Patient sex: M
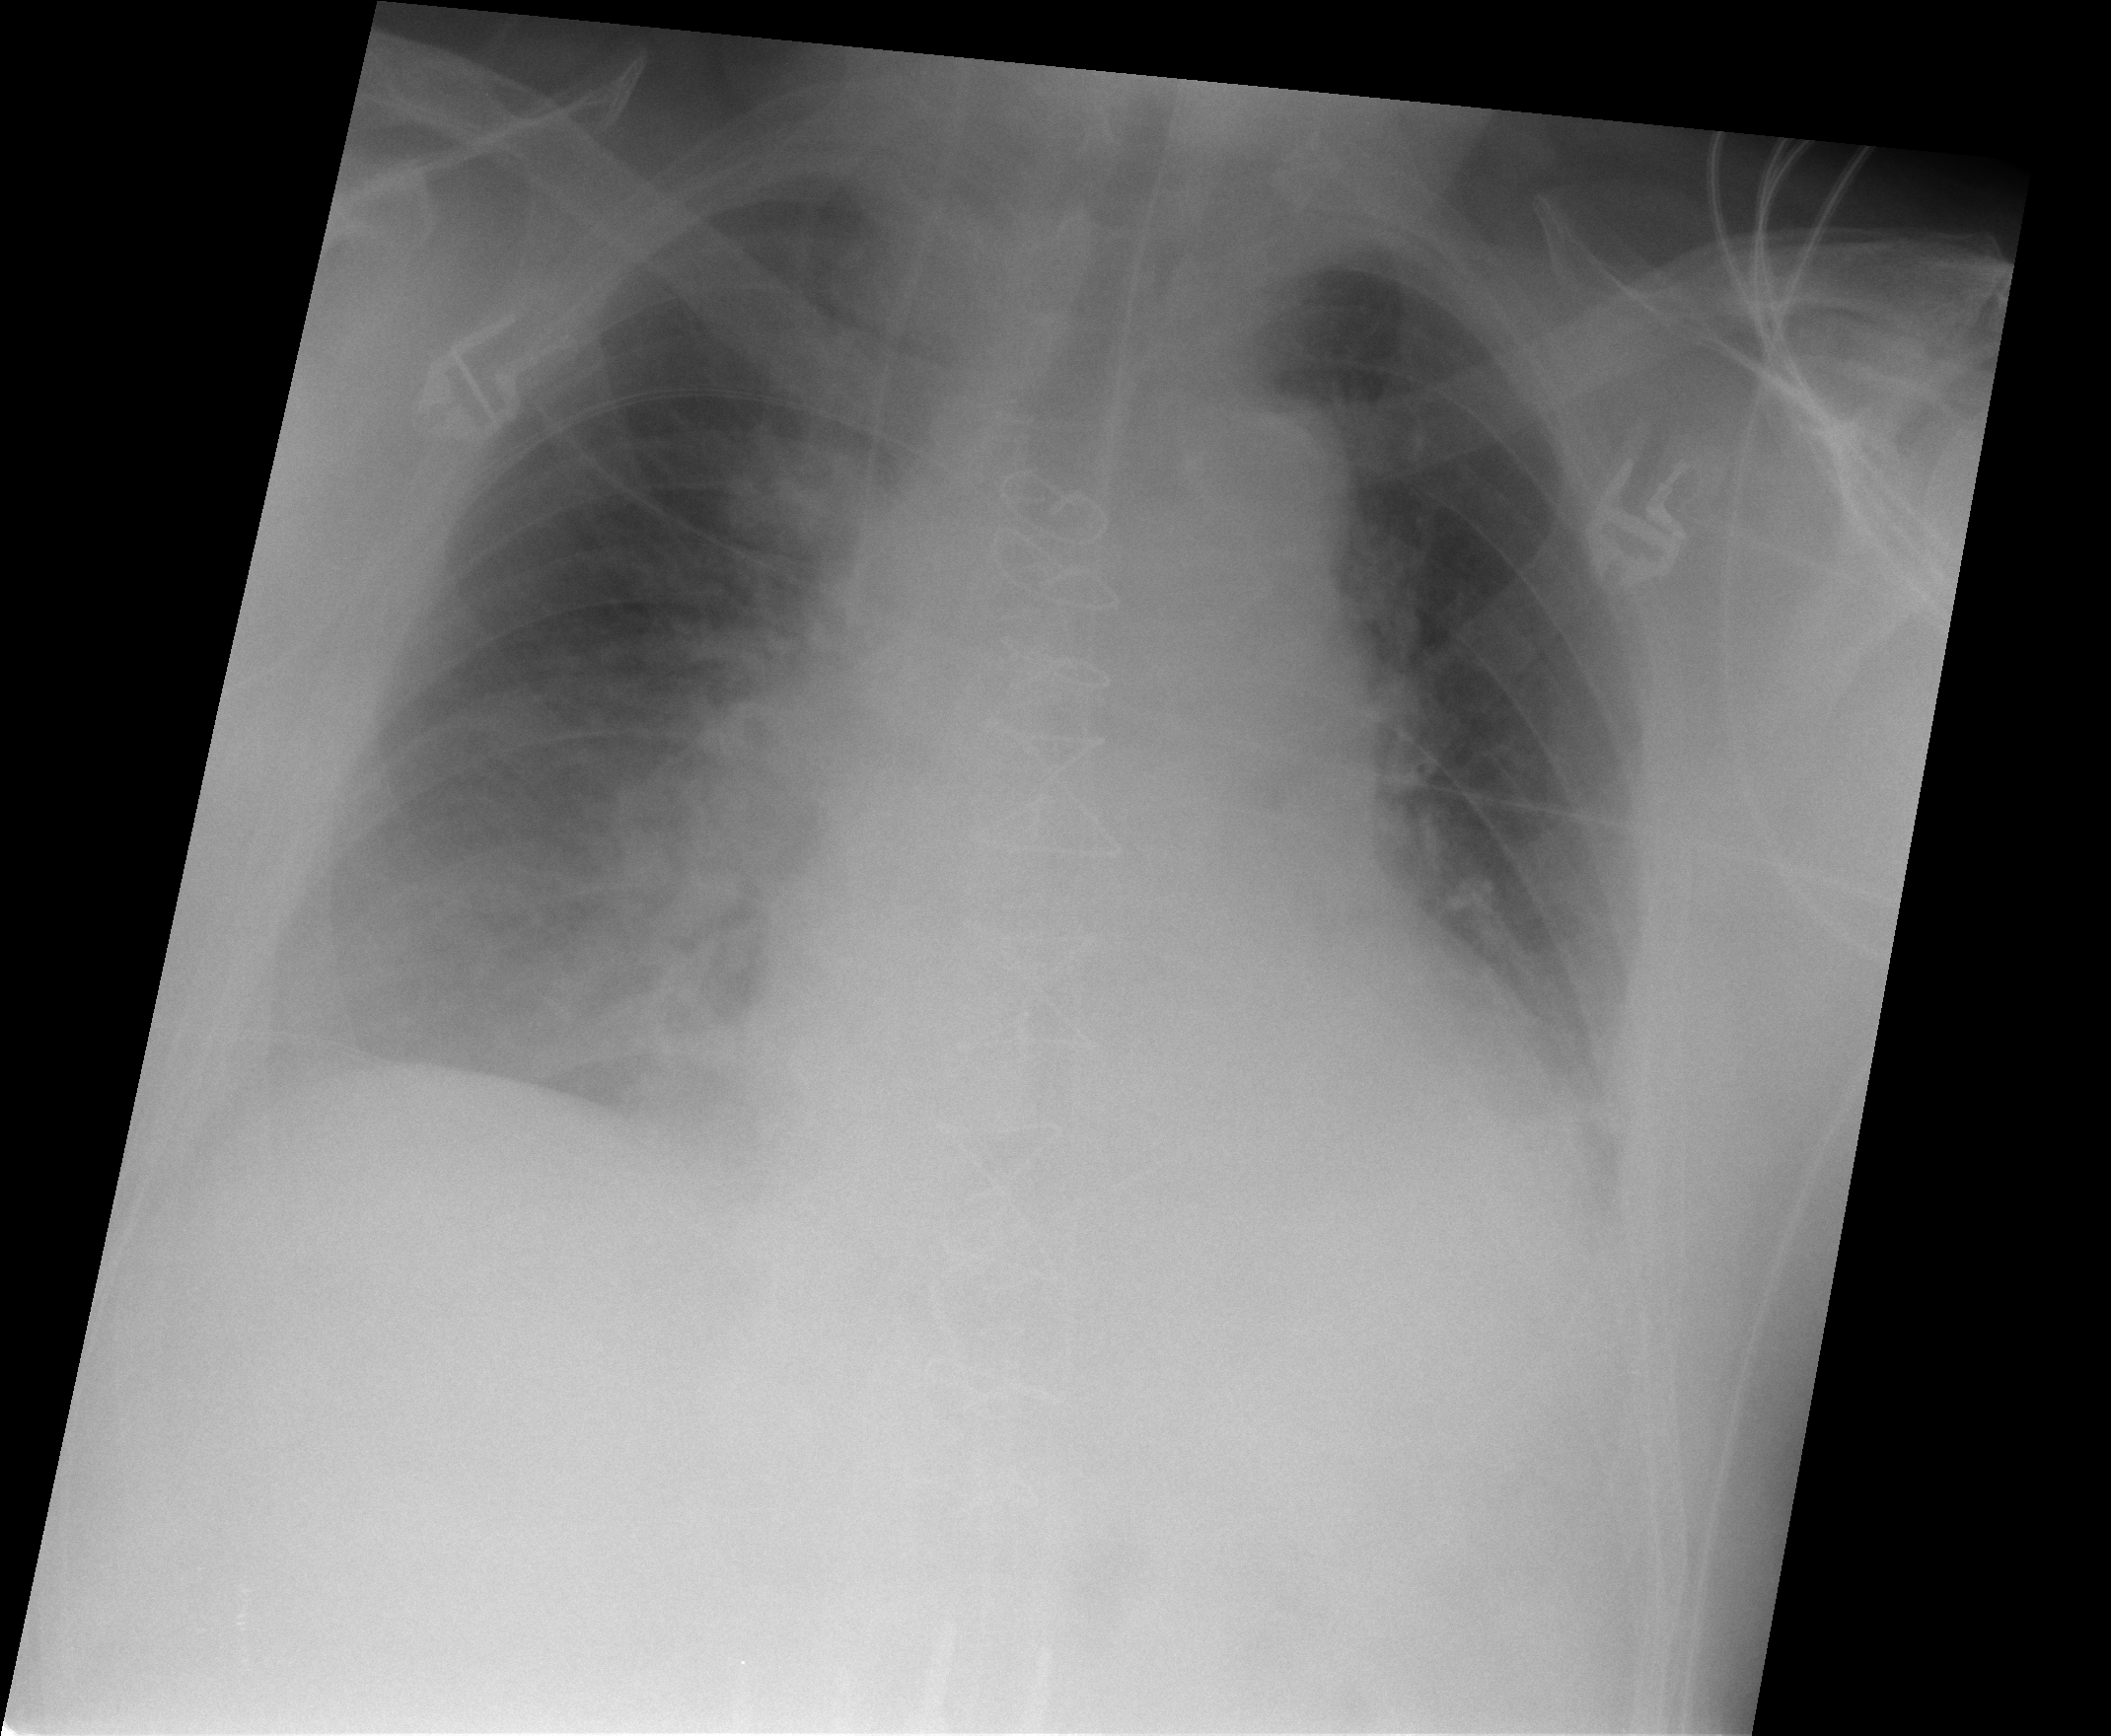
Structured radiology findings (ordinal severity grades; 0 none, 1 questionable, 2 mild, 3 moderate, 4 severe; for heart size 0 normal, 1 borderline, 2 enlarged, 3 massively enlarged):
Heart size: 2
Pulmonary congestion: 2
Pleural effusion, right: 2
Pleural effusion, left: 2
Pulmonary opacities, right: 2
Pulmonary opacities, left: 0
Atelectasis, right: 2
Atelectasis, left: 2